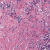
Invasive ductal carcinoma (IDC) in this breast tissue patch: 1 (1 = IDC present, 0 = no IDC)